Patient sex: M
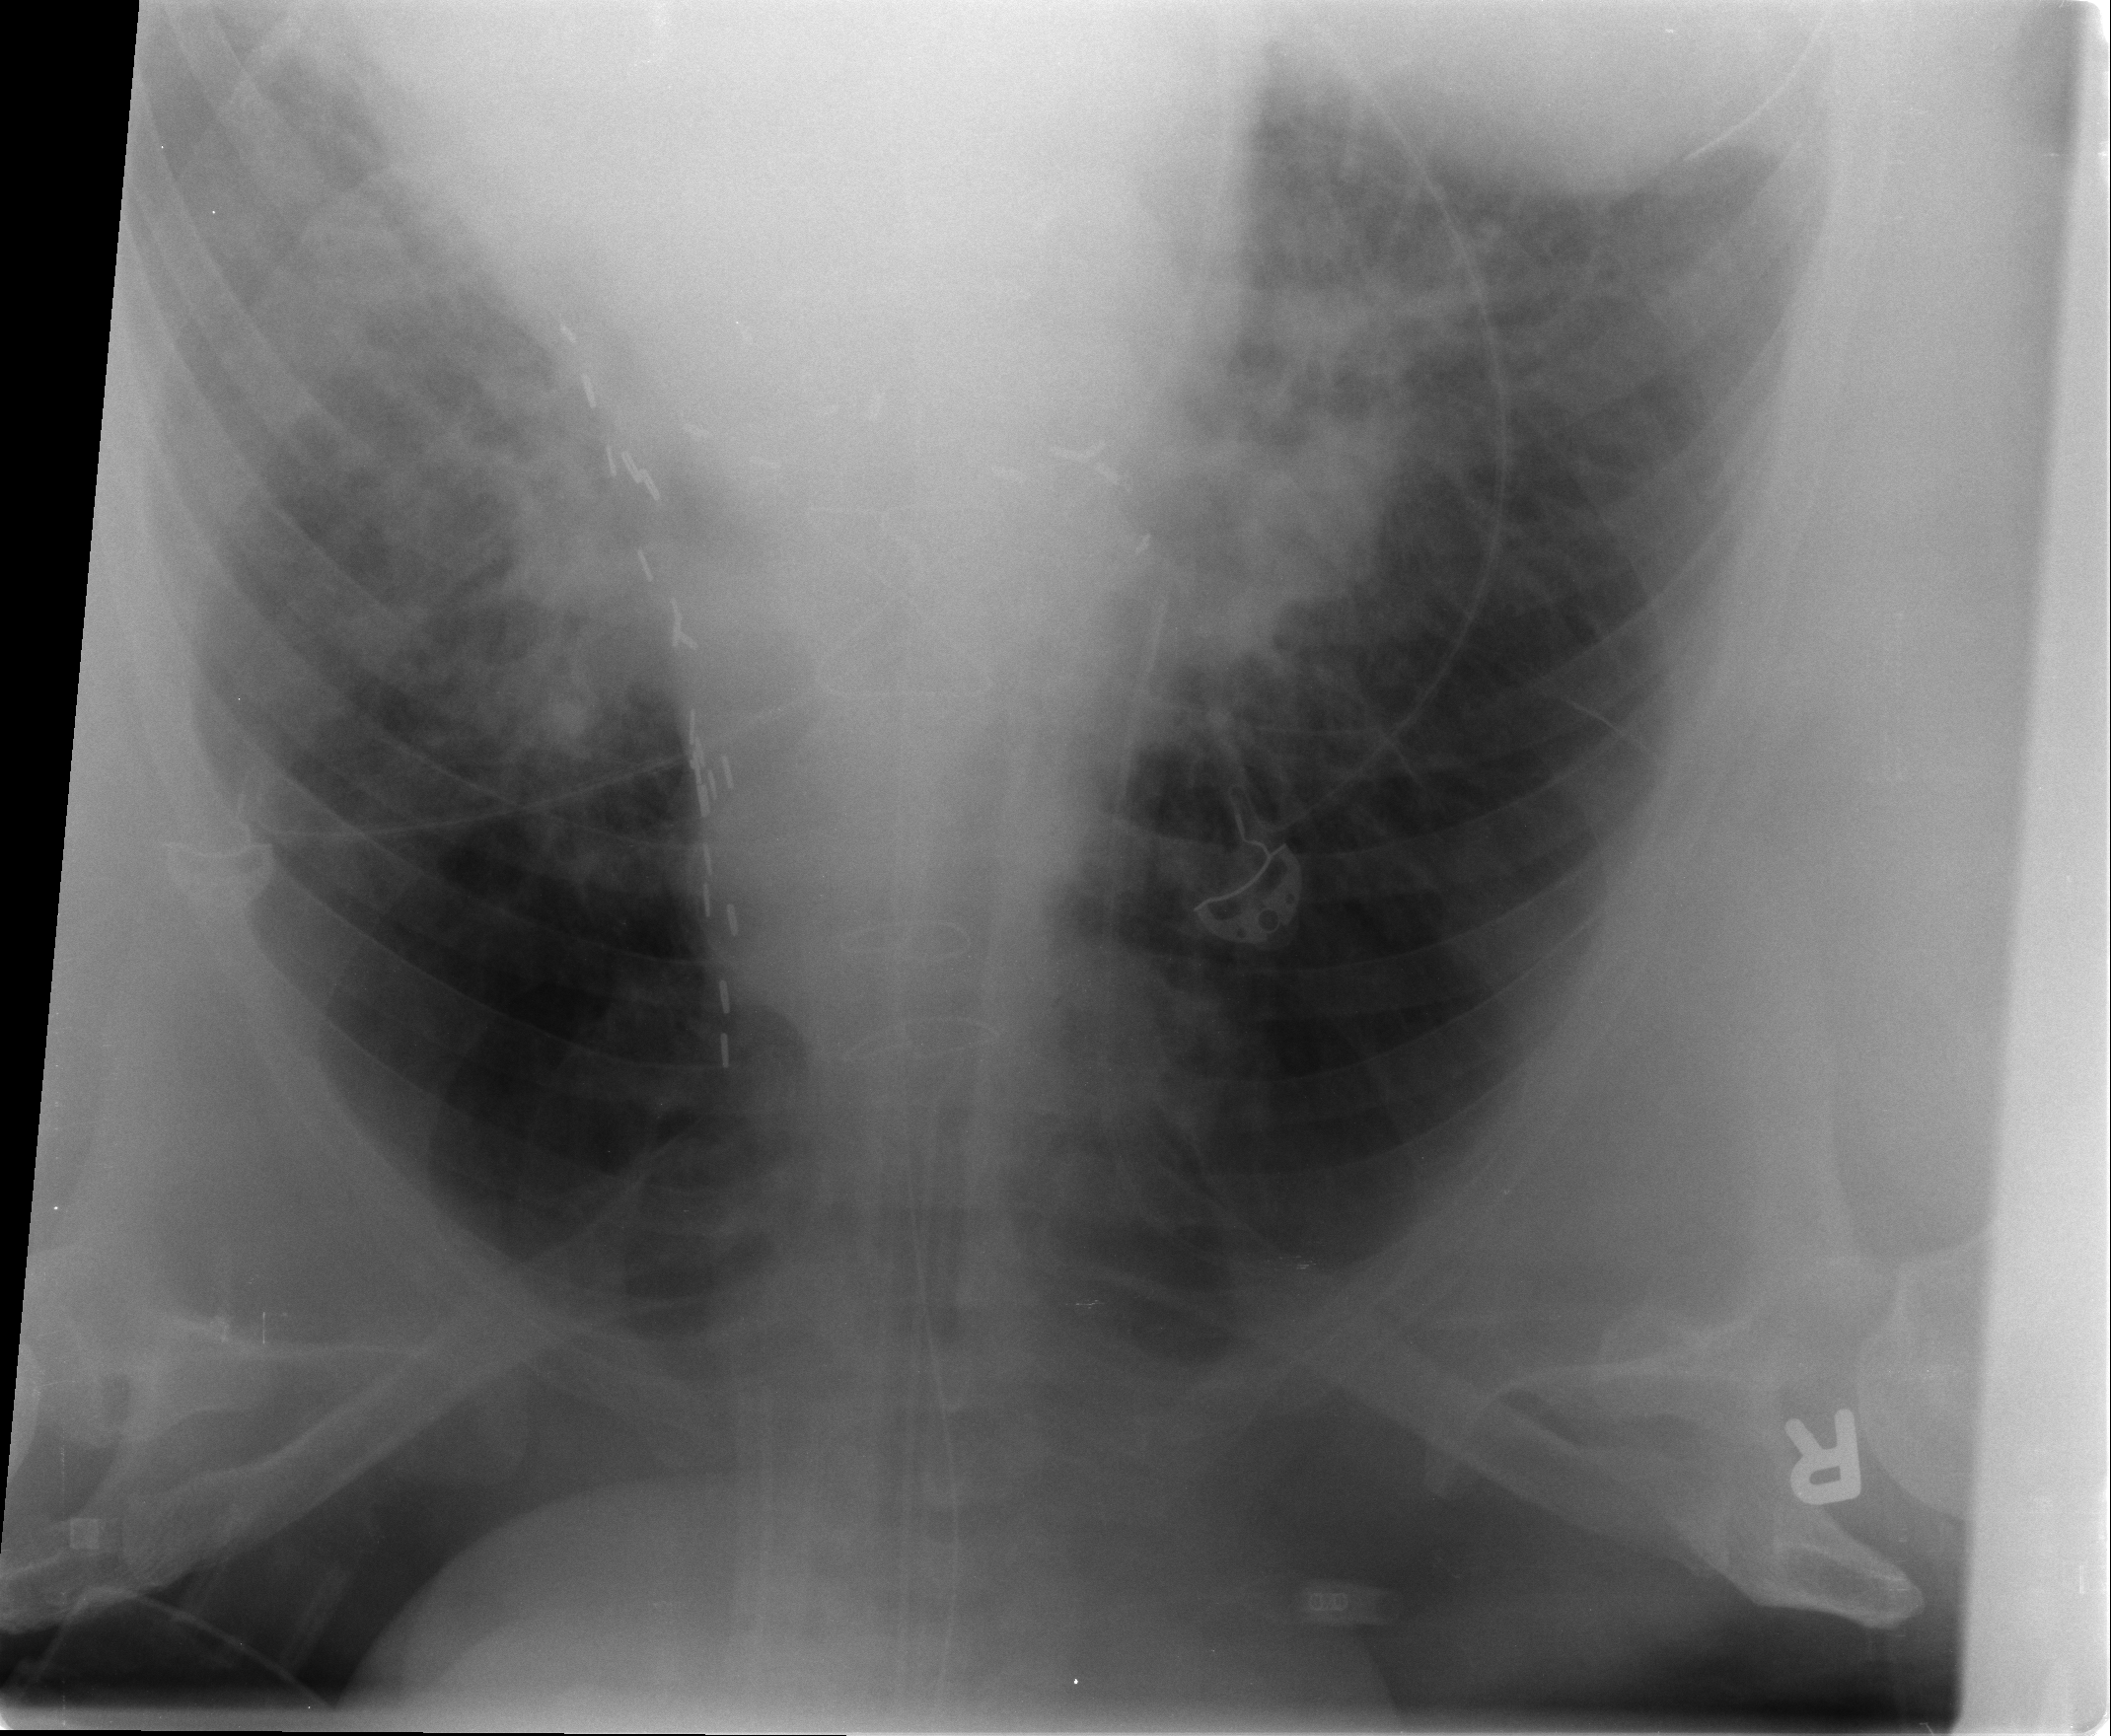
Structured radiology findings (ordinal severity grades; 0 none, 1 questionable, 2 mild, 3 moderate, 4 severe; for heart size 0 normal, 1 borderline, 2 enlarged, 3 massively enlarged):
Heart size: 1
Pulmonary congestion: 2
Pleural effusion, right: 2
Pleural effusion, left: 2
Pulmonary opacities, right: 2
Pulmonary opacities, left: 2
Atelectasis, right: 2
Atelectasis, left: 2